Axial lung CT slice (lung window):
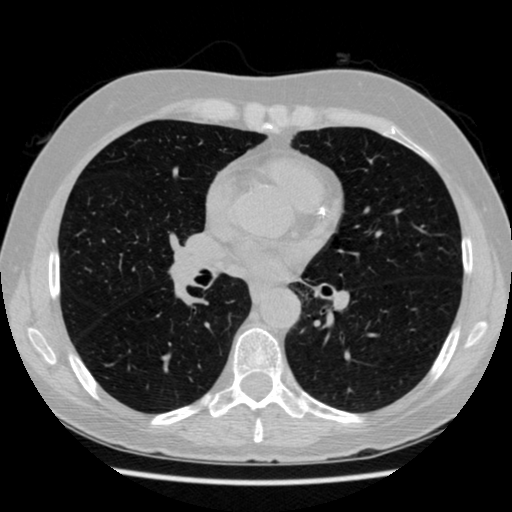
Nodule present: no